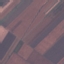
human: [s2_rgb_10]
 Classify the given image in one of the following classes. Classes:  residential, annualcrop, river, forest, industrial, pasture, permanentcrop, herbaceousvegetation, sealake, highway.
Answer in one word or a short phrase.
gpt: AnnualCrop